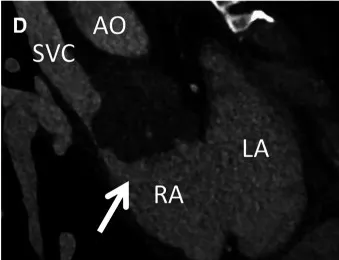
Preoperative echocardiography, cardiac CT and MRI. CT scan. Showed a giant cardiac mass with the invasion of the RA, and ,SVC.
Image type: radiology (ct)